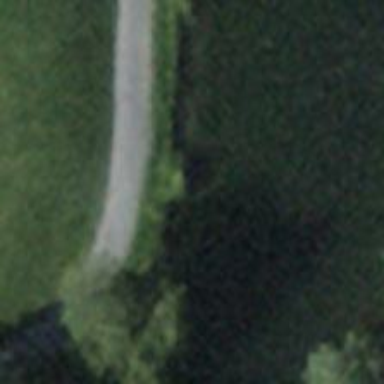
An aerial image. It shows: Designated golf cart path with fine gravel surface. It is service road for golf carts.